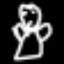
Label: angel